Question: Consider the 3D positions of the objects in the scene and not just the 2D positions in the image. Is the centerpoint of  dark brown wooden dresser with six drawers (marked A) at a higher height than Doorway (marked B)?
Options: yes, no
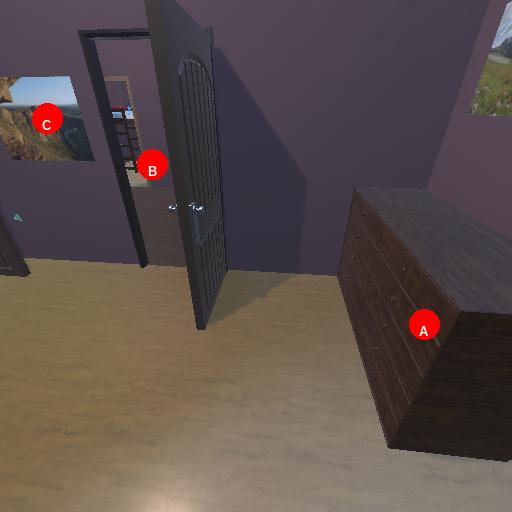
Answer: yes